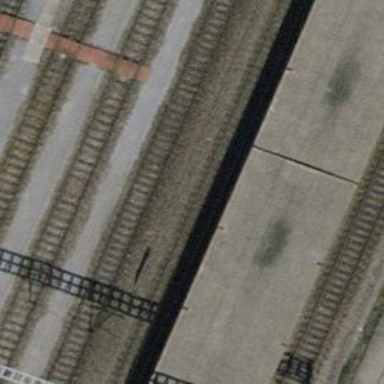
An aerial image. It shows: Public transport stop position along the railway.